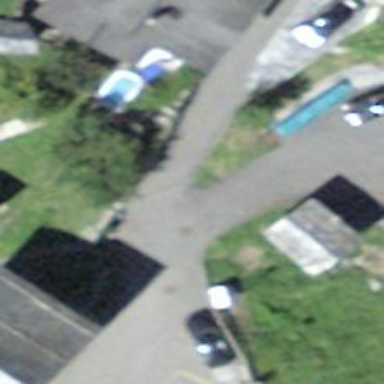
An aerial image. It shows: Fountain.